Question: I saw some nice styled dropdown boxes like this one and wanted to create my own one:

The CSS to create the arrow was quite simple. It just adds a unicode character as arrow as content to the :before class of an element;
'''
.select:before{
content: "
0d7";
}
'''
I tried it on my own, but the character is not shown, because the character is not contained in a default language like Arial:
<URL>
I could of course include a font, that contains this character, but I think its to much overhead to add another ~100kb to the page just for the error.
Is there any other good solution to archive this arrow style without additional fonts or images?
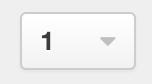
Answer: You may use other <URL> or use borders :
<URL>
'''
.select:before{
content: "be or bc ? ";
float:right;
color:gray;
}
.select:after{
content: "";
margin:0 0.5em;
display:inline-block;
border: 7px solid transparent;
border-top:8px solid gray;
border-bottom:0 none;
}
'''